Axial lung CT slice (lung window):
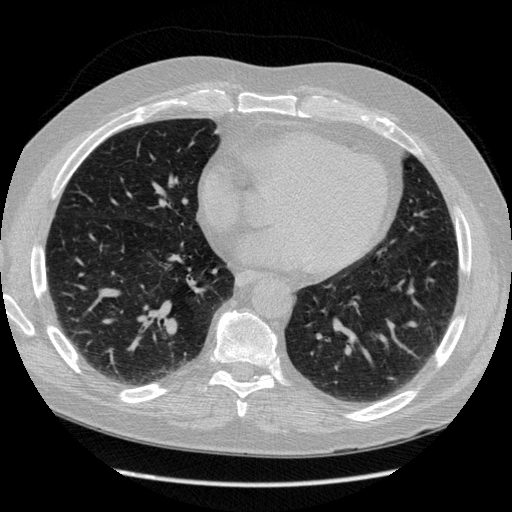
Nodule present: yes
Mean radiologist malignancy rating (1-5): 3